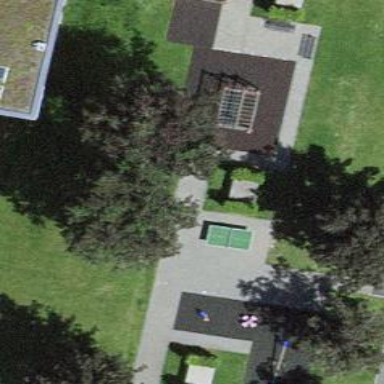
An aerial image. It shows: Playground area for leisure activities on the land.